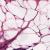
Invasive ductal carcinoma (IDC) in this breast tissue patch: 1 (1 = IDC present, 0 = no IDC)